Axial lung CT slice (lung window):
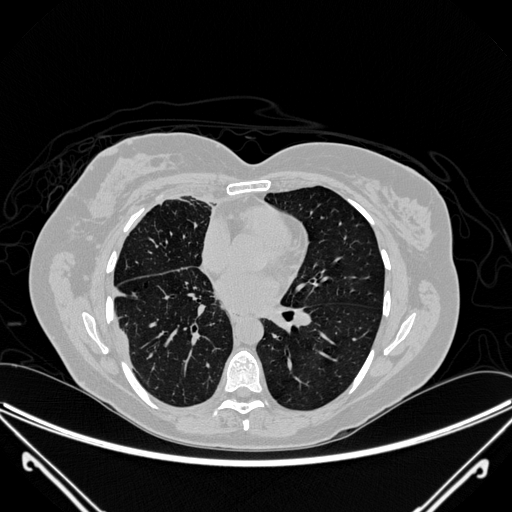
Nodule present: no